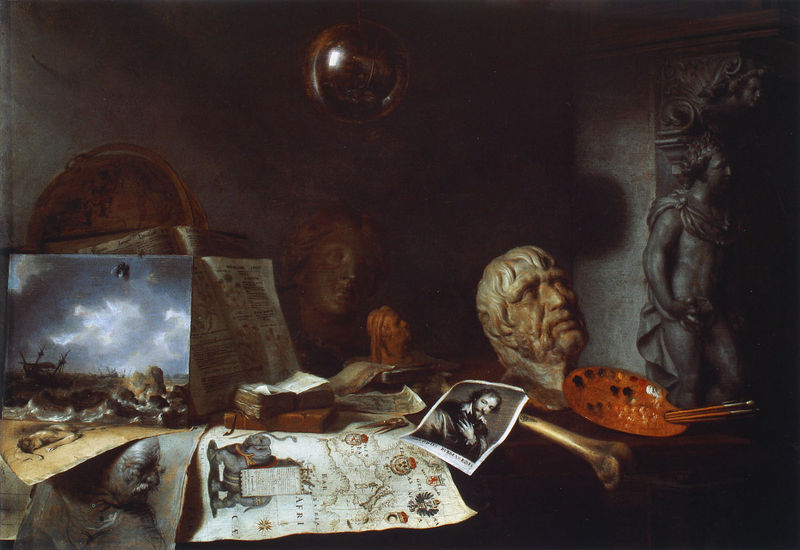
Titel: Vanitasallegorie
Künstler: Simon Luttichuys
Institution: Pittsburgh, The collection of Teresa Heinz and the late Senator John Heinz
Schlagwörter: dunkel, gemälde, hand, himmel, kopf, meer, schatten, wasser, wolken, see, braun, köpfe, licht, weiss, zeichnung, rot, malerei, wand, rembrandt, bild, spiegel, figur, skulptur, statue, stilleben, stillleben, schiff, bilder, bücher, papier, düster, man, farben, seestück, büste, atelier, maler, fliege, foto, knochen, vanitas, buch, kugel, palette, pinsel, gravur, karte, skulpturen, dunke, reise, flieg, landkarte, kochen, büsten, skizzen, kupferstich, globus, fot, elefant, zeichnungen, caesar, papierarbeit, stllleben, cauesar, landharte, elefont